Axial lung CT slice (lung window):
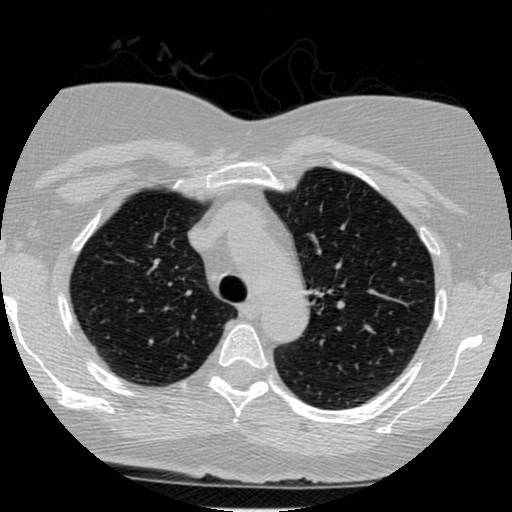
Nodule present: no